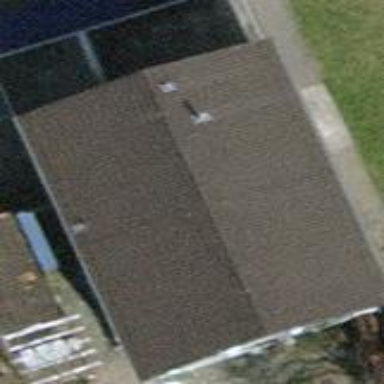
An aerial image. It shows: Kindergarten housed in school building.